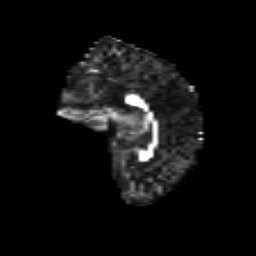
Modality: FA
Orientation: sagittal
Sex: female
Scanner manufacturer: siemens
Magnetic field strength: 3 T
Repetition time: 5 s
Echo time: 0.071 s